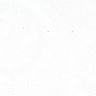
Metastatic tissue present: no